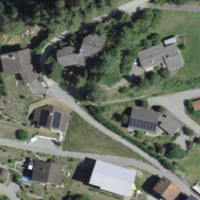
EUNIS habitat code: 55
Species observed at this site:
Campanula trachelium